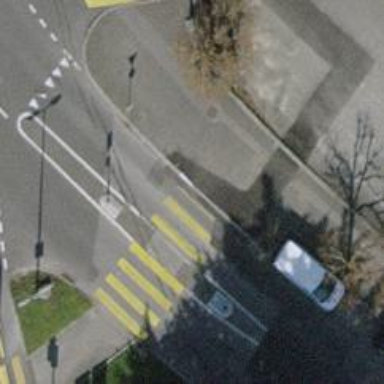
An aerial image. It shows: Asphalt footway with uncontrolled crossing and markings.